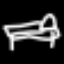
Label: bed